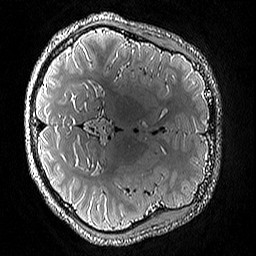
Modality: T2w
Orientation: axial
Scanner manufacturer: siemens
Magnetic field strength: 3 T
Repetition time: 3.2 s
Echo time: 0.428 s